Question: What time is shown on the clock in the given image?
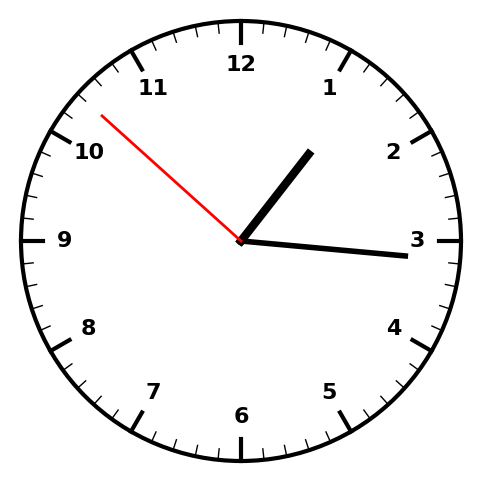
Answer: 01:15:52